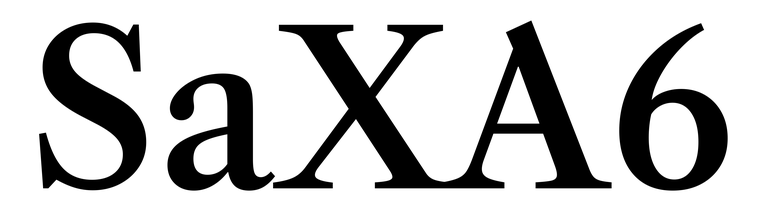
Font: LibreCaslonText_Medium